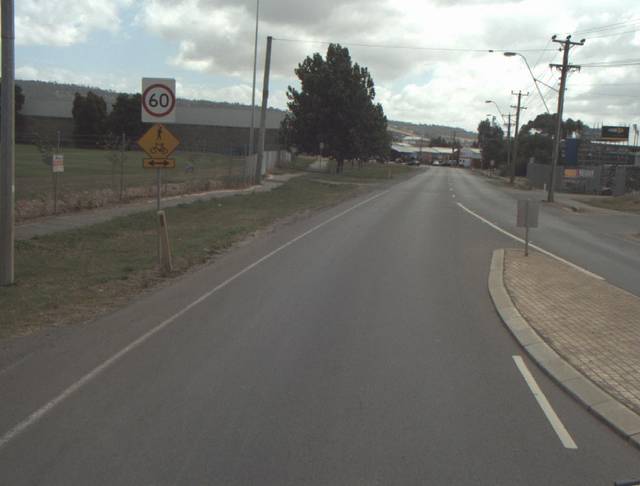
Region: Australia
Coordinates: -41.428, 147.151